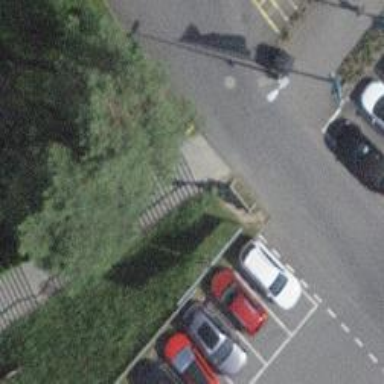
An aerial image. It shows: Post box is visible.